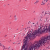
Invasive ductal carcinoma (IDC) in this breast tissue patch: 0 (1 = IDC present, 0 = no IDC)